Question: Im using JavaScript to dynamically add HTML based on certain conditions. I want to place the HTML inside a duplicated div tag that is created when I press a button (onClick).
'''
div = document.getElementById('userNumbers');
div.append('<div class="numbers">')
for (n = 1; n < 81; n++) {
if (n < 10) {
//etc
div.append('<div class="nums"><p>' + n + '</p></div>');
} else {
//etc
div.append('<div class="nums"><p>' + n + '</p></div>');
}
}
div.append('</div>');
'''
As you can see, all I want to do is wrap the HTML inside of a div called 'numbers', what is happening though is that the div I open called numbers instantly closes. and the HTML can't go inside it. I have a rough understanding of why this is happening.

Is there a work around for this problem? I have tried doing the "document.createElement('div')" solution but that brings up a whole set of other problems.
Long story short, I just want to open the div, add the code based on conditions, and close it.
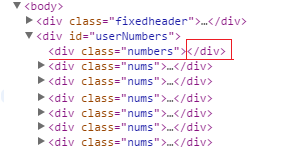
Answer: You can't append an unclosed element to the DOM. DOM elements are nodes in a tree, not the same as the HTML text that represents it in files.
What you should do is set a variable to the 'numbers' DIV, and append to that.
'''
div = $("#userNumbers");
numbers = $('<div class="numbers">').appendTo(div);
for (n = 1; n < 81; n++) {
if (n < 10) {
//etc
numbers.append('<div class="nums"><p>' + n + '</p></div>');
} else {
//etc
numbers.append('<div class="nums"><p>' + n + '</p></div>');
}
}
'''
Alternatively, you could do all your appending using HTML strings, and then finally insert that HTML:
'''
div = document.getElementById('userNumbers');
html = '<div class="numbers">';
for (n = 1; n < 81; n++) {
if (n < 10) {
//etc
html += '<div class="nums"><p>' + n + '</p></div>';
} else {
//etc
html += '<div class="nums"><p>' + n + '</p></div>';
}
}
div.innerHTML += html;
'''